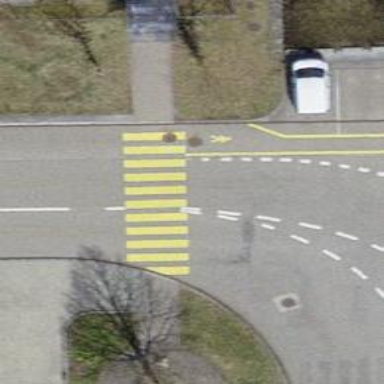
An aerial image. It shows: Marked crossing with zebra markings on the road.